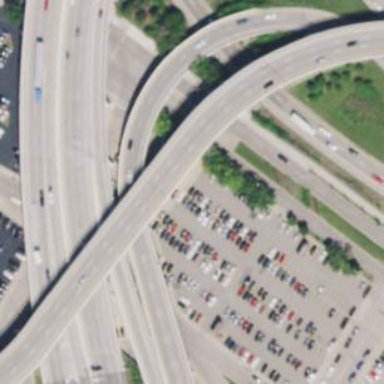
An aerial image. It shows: Trunk link highway passing over bridge.